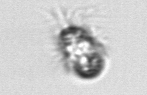
Label: Mesodinium